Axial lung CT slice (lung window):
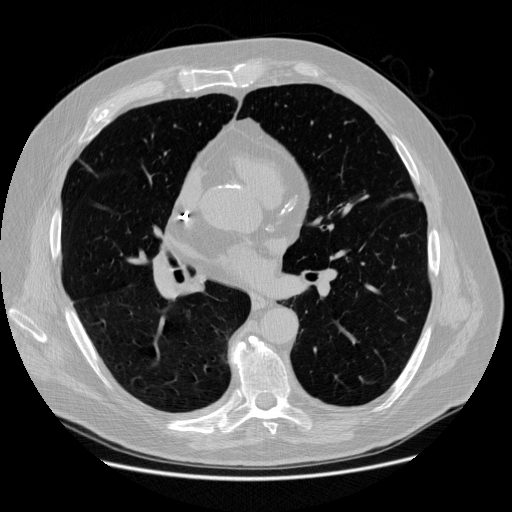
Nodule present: no